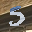
Label: 5